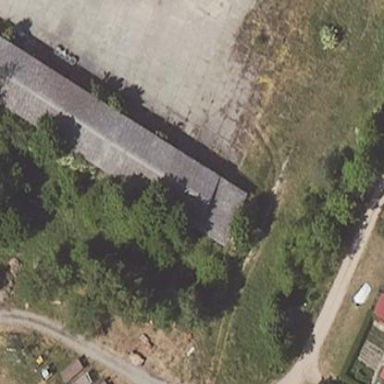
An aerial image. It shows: Shed.